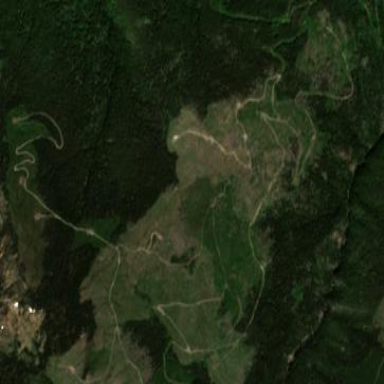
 likely man-made clearing in the landscape."